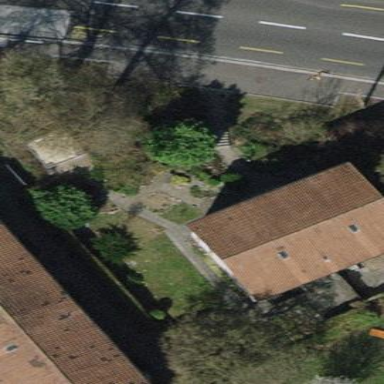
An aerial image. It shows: Terrace building.